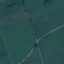
Label: Pasture